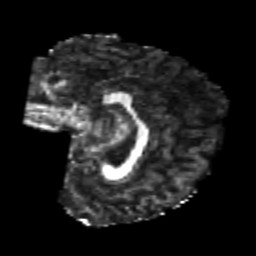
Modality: FA
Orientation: sagittal
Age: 25
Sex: female
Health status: healthy
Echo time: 0.074 s